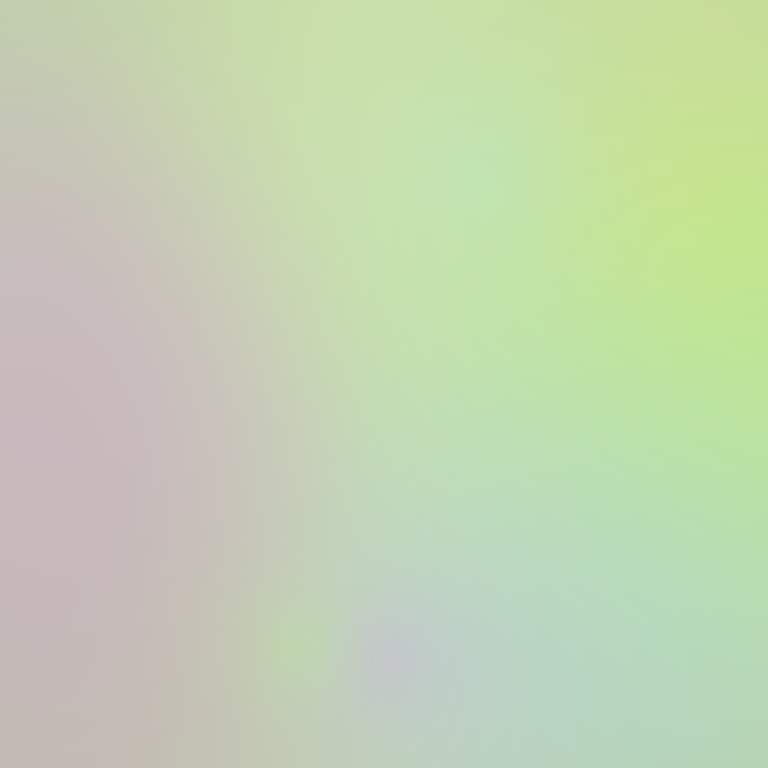
Abstract light effect, smooth gradient from soft green to pale lavender, serene atmosphere, diffuse light, no room, no furniture, no objects.